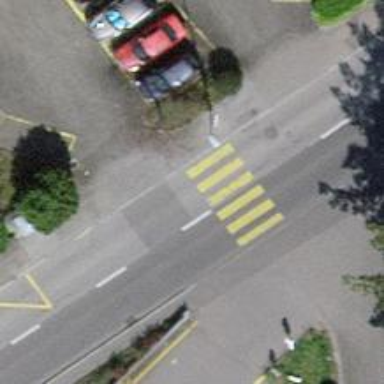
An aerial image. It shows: Asphalt sidewalk along the footway.